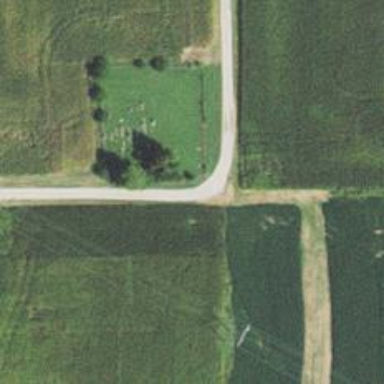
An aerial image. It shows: Unclassified road.